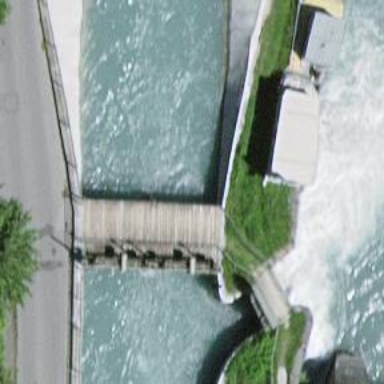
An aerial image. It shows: Weir in waterway.